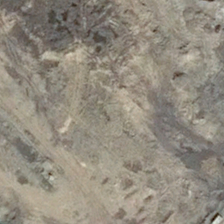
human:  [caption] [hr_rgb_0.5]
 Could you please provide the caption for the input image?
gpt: the ground is brown .

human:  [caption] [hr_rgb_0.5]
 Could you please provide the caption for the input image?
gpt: it is a piece of yellow bareland .

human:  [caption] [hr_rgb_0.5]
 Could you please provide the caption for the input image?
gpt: it is a piece of yellow bareland .

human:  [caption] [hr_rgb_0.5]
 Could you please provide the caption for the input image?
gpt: this is a bareland .

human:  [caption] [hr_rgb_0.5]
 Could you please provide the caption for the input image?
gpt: this is a bareland .